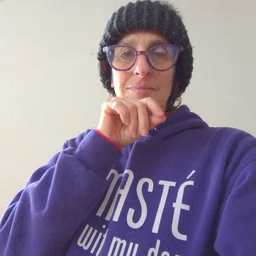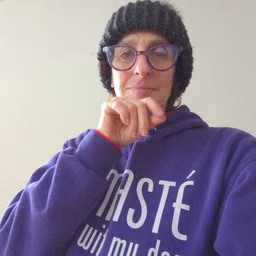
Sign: bird